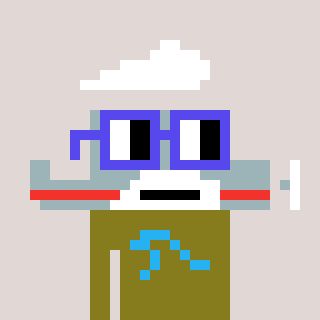
a pixel art character with square blue glasses, a plane-shaped head and a gunk-colored body on a warm background